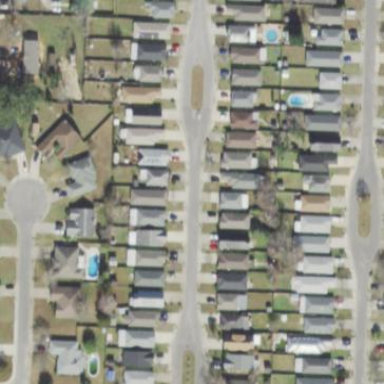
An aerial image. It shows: Residential area composed of single-family homes.